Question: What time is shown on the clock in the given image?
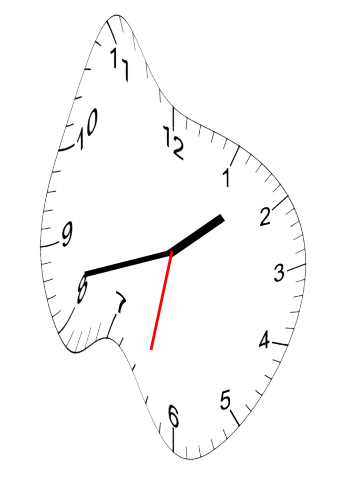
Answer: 01:42:32